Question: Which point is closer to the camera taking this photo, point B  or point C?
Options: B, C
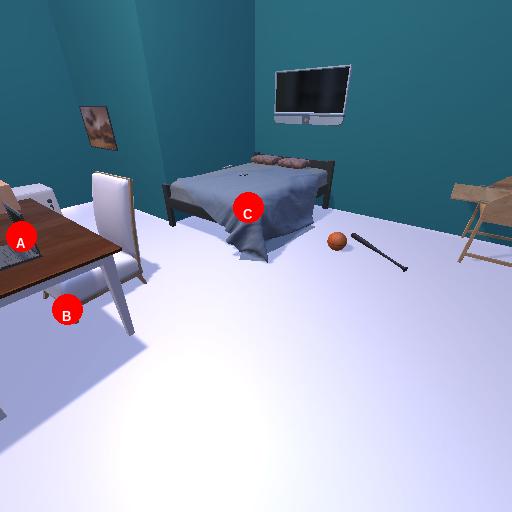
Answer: B